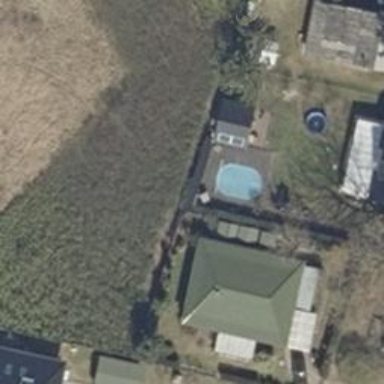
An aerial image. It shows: Swimming pool located in leisure land.